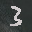
Label: 3